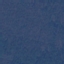
Land use / land cover class: Forest